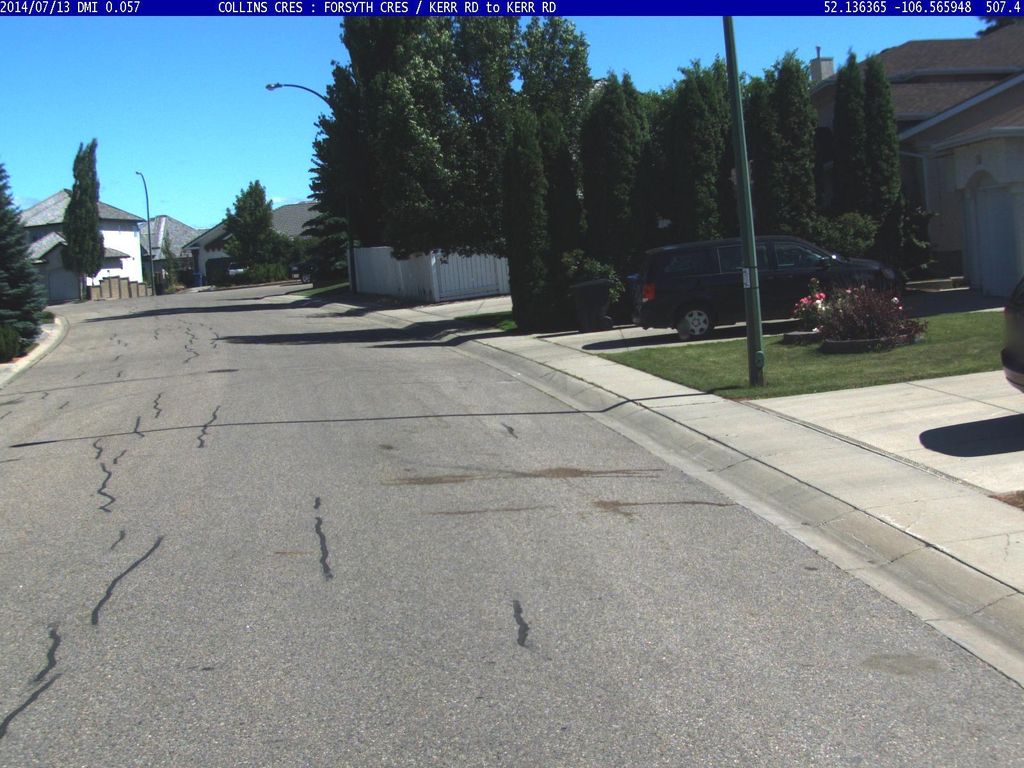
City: saskatoon